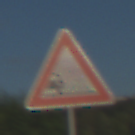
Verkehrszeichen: SplittSchotter
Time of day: MorningAfternoon
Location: Outdoor (Nature)
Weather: Clear
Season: NotSpecified
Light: Natural